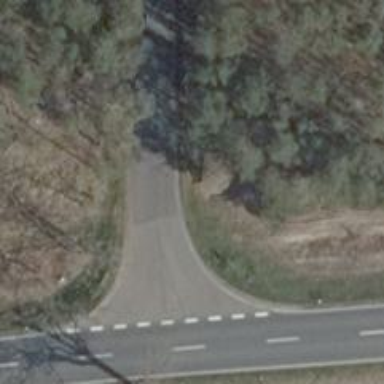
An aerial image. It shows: Road with "give way" sign.